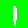
Digit: 1